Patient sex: F
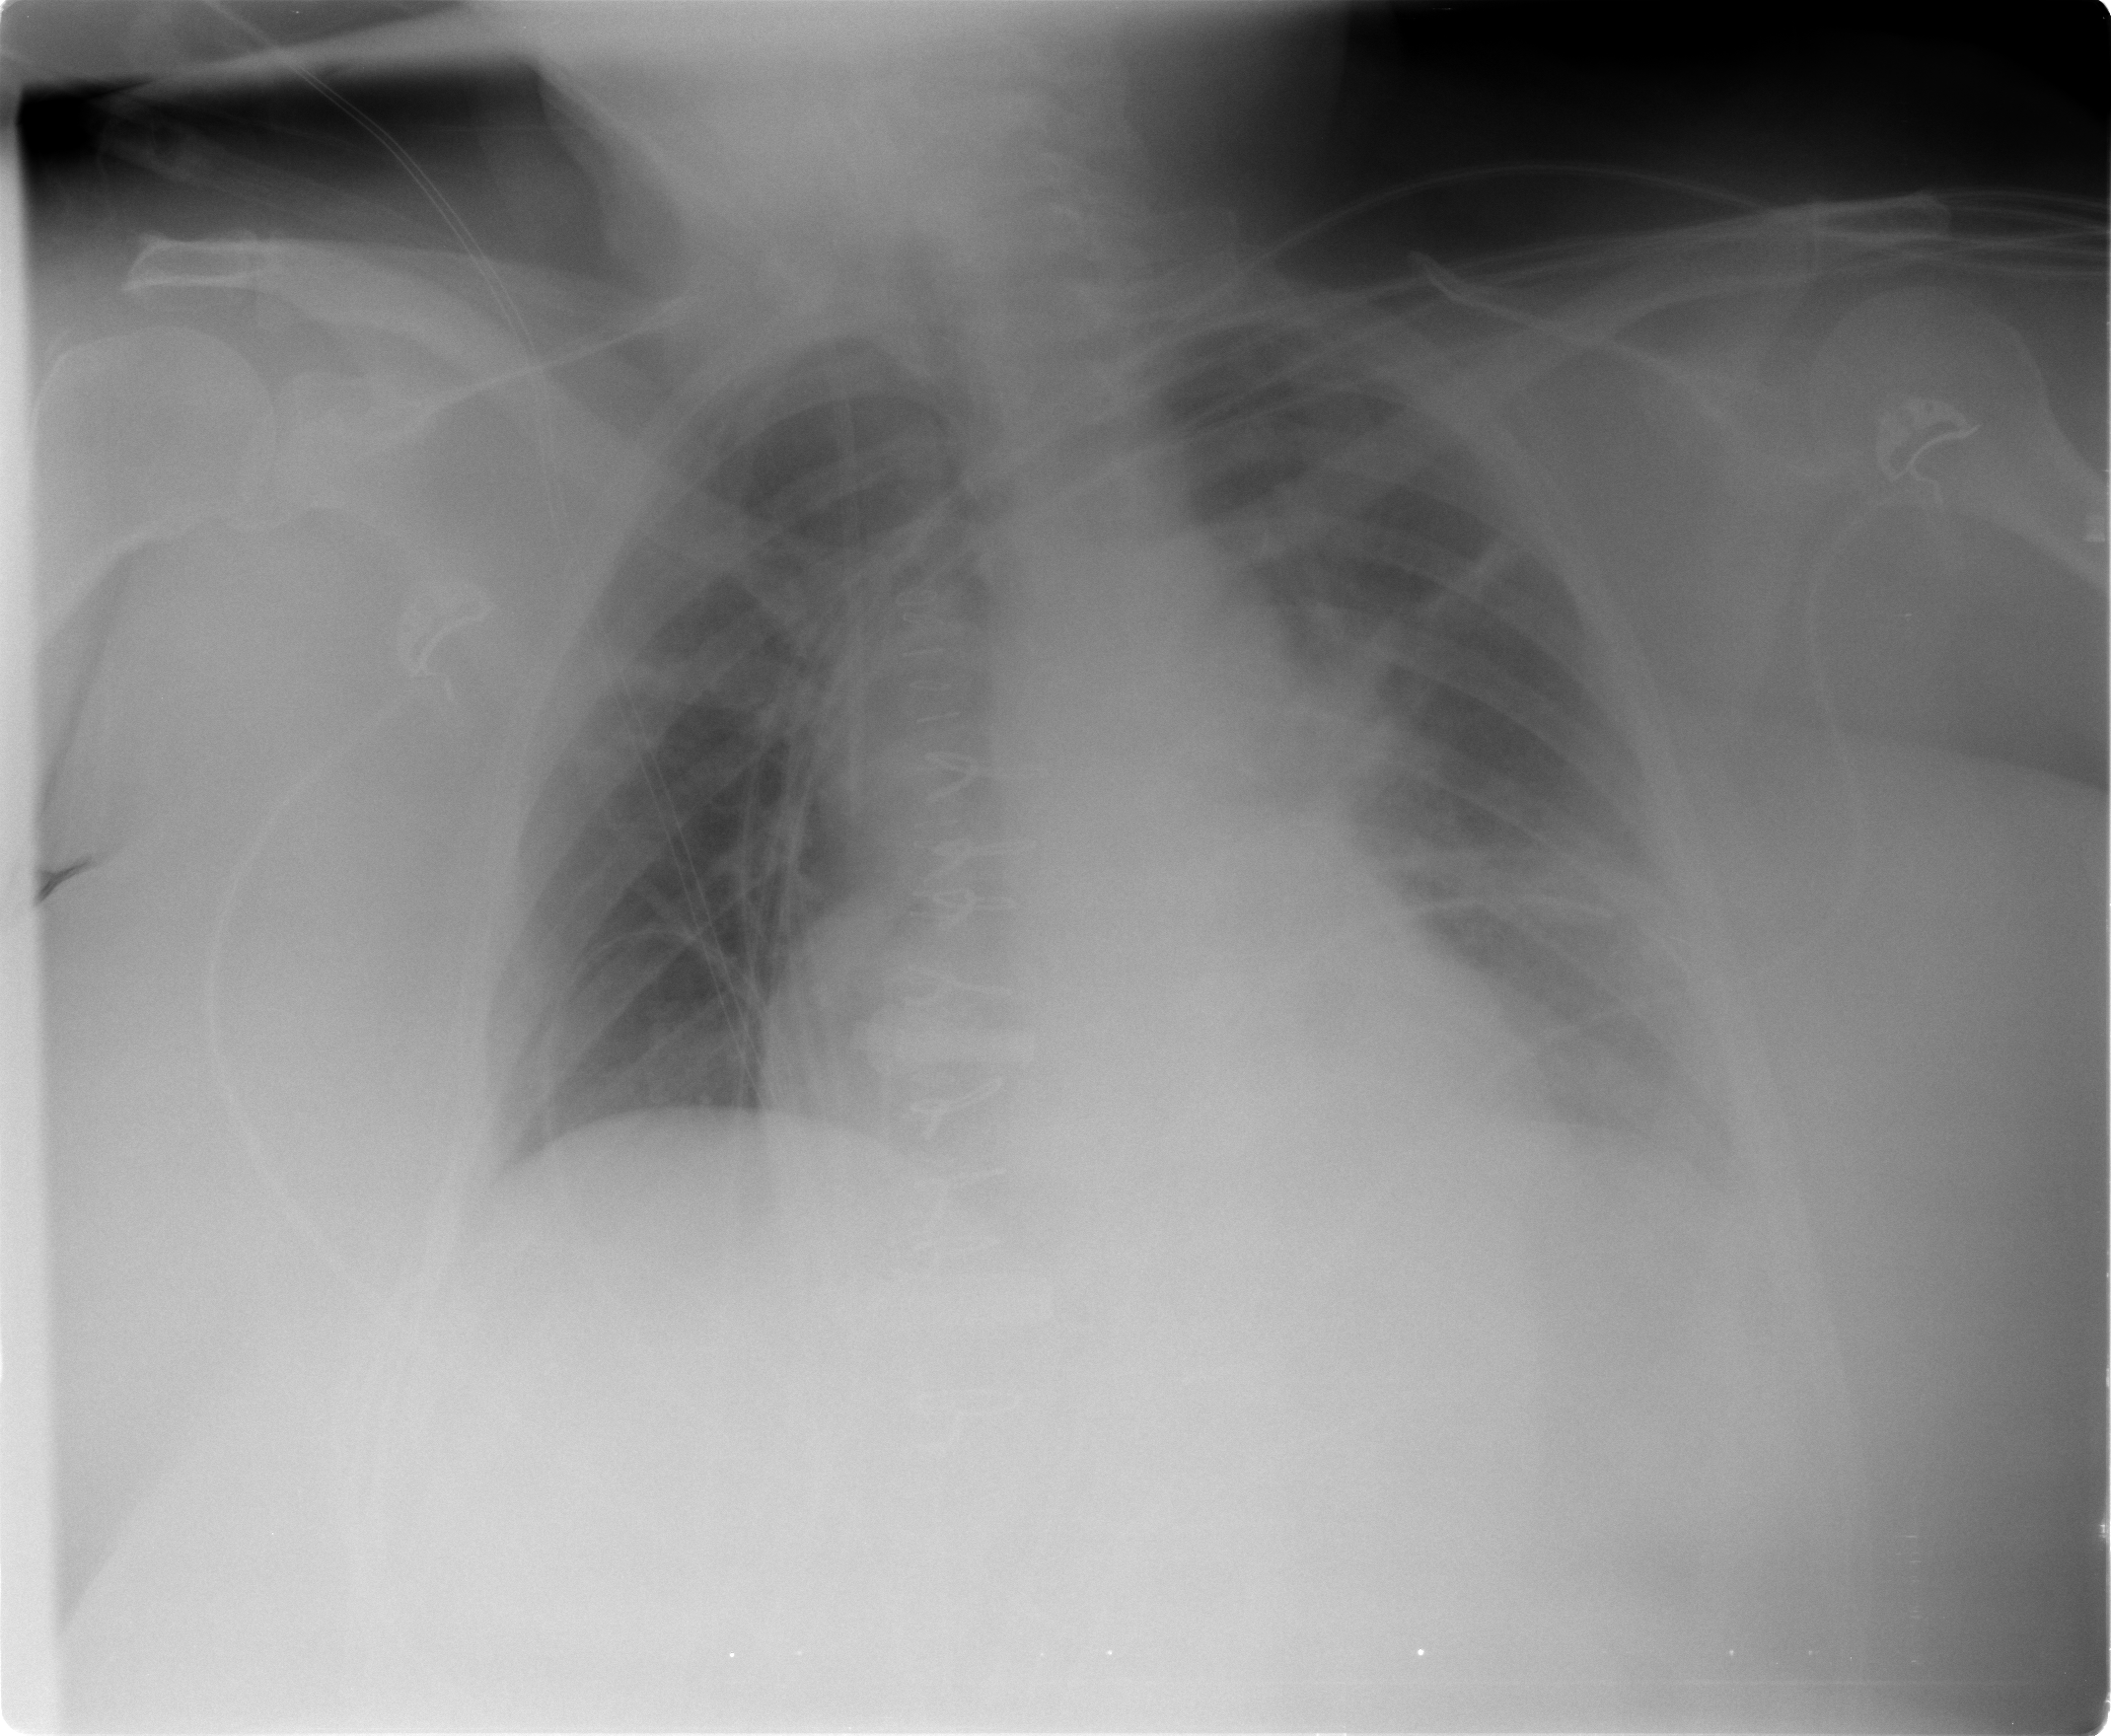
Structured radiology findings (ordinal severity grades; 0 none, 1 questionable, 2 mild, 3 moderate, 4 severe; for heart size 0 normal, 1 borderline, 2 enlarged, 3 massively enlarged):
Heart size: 0
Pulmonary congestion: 0
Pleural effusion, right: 0
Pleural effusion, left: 2
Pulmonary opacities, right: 0
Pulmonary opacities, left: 0
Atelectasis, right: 2
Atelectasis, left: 0